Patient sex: M
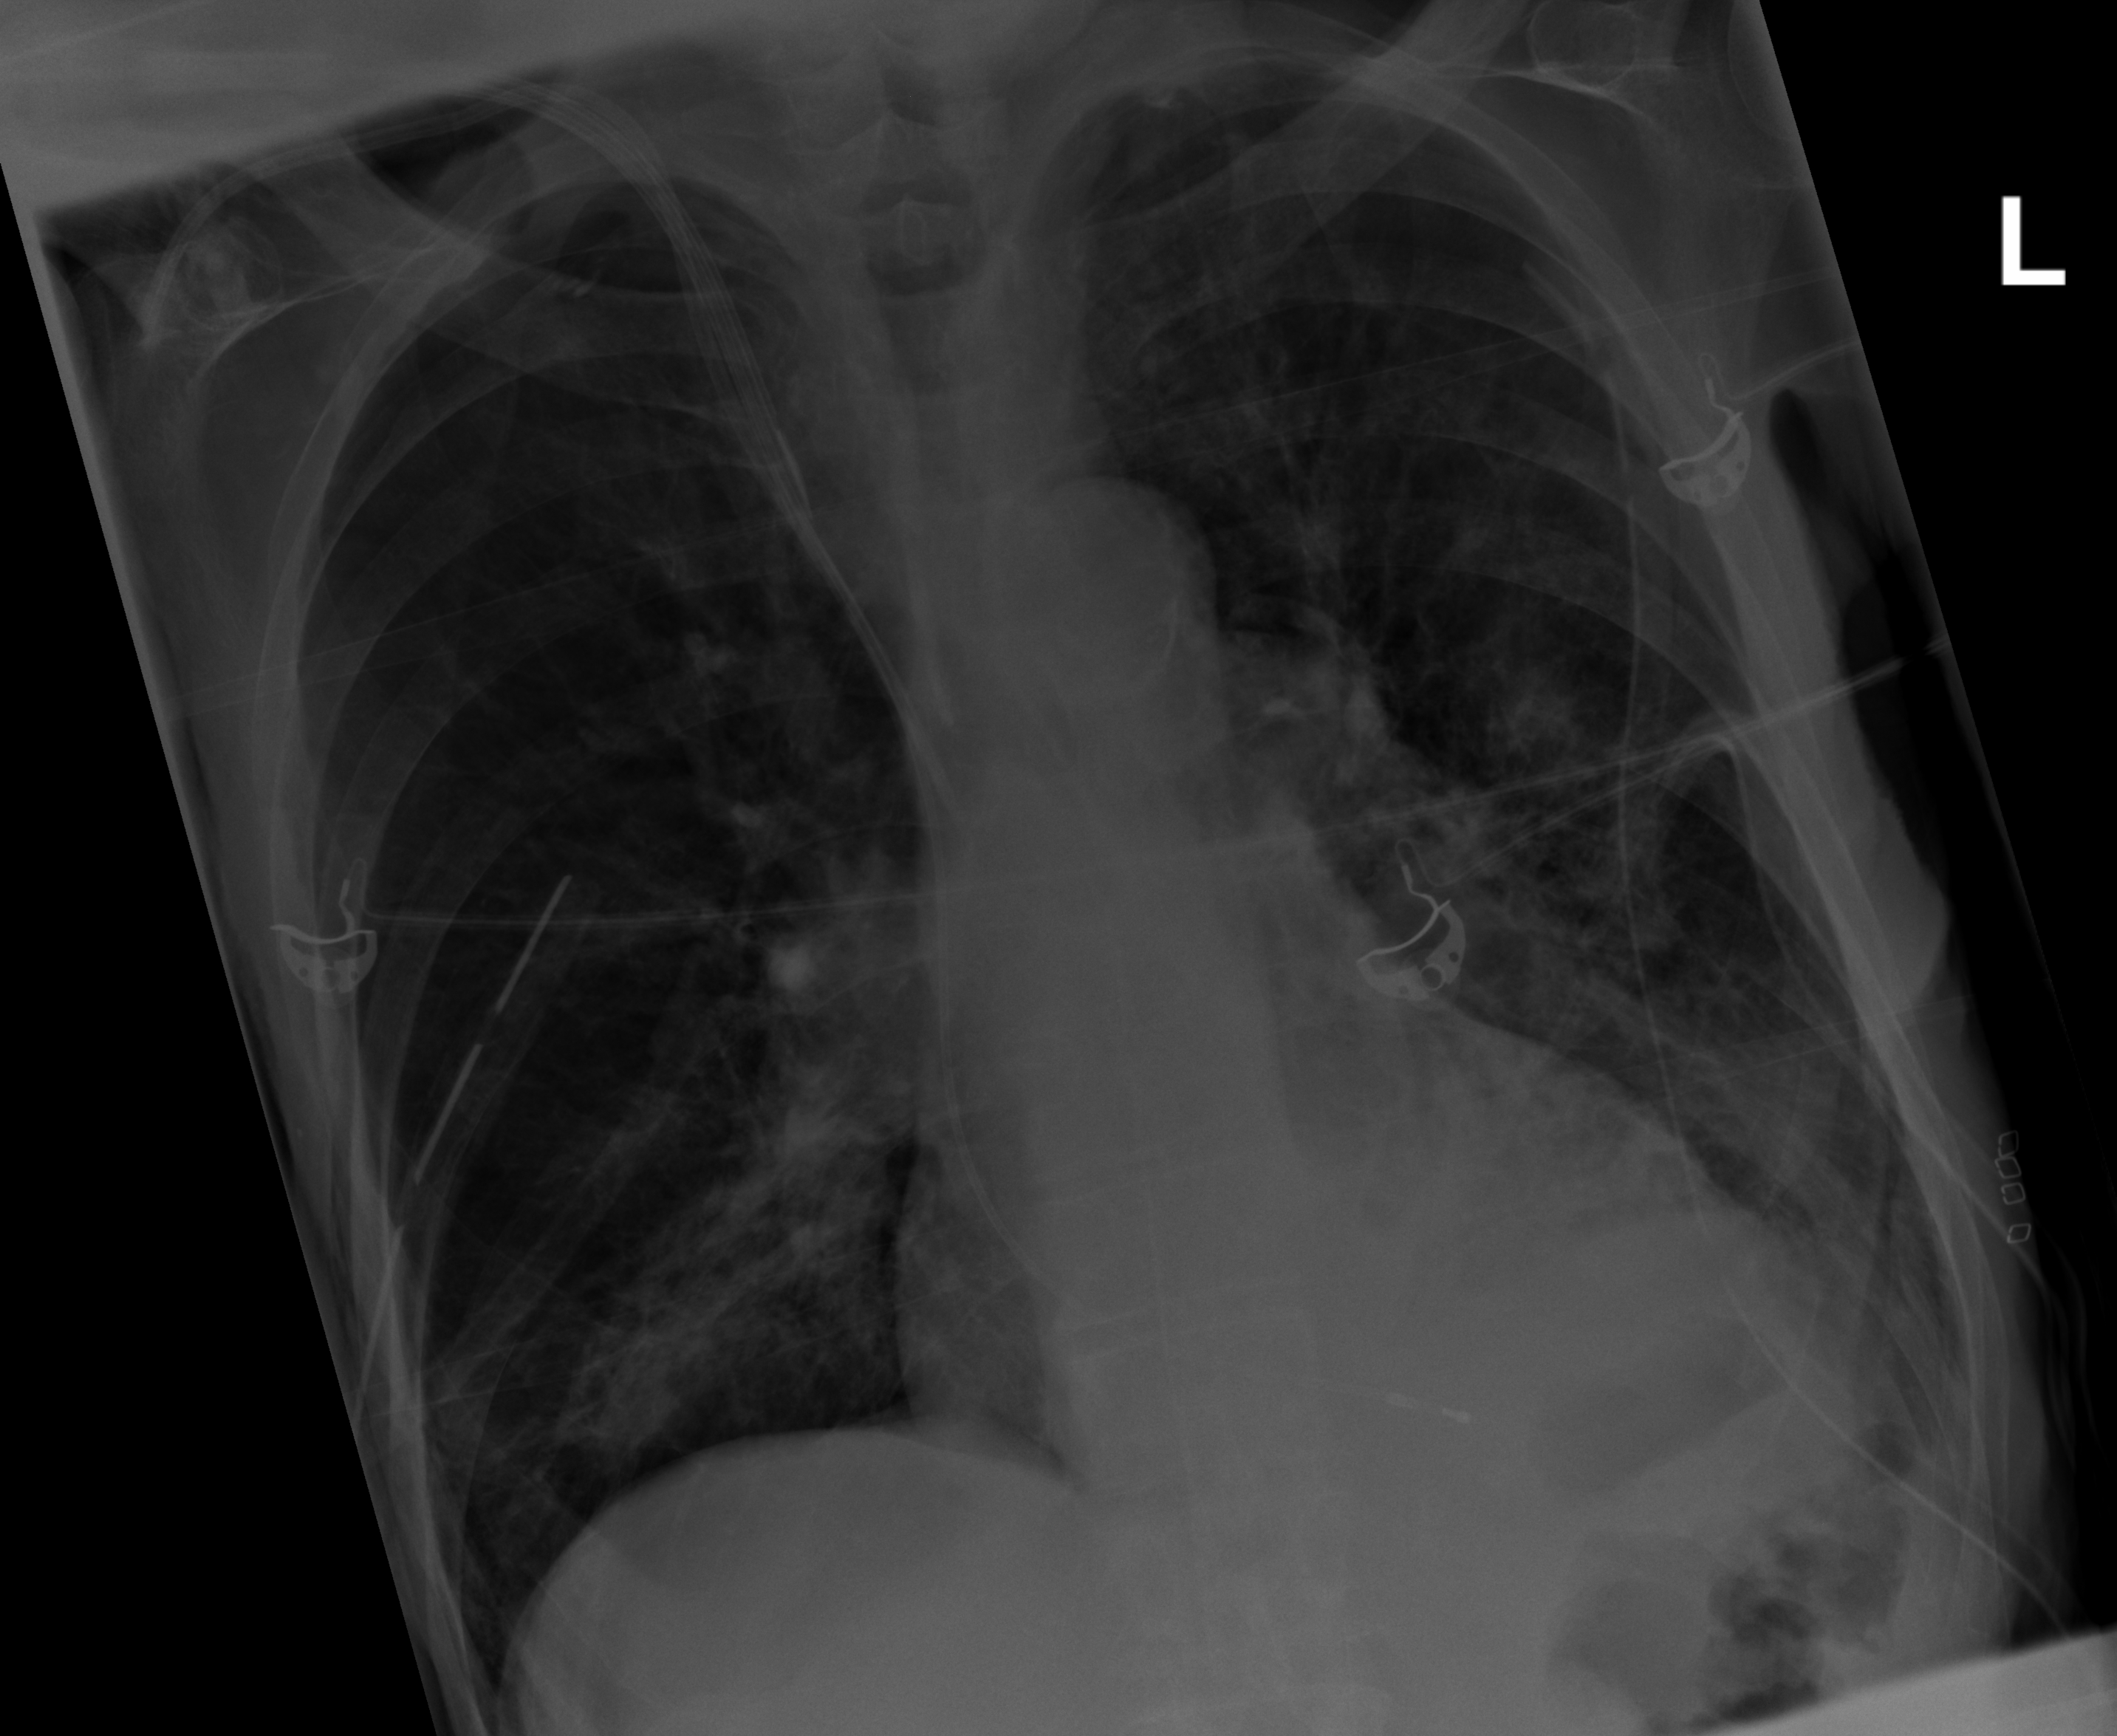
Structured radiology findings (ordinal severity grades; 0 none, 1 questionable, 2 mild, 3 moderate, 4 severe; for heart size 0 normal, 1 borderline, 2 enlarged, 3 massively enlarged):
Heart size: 0
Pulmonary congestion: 2
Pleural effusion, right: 0
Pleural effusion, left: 2
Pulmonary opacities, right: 2
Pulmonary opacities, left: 2
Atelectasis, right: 0
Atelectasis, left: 0